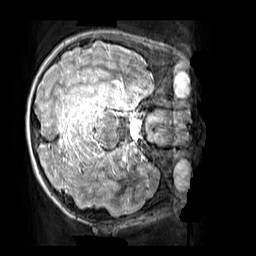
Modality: T2w
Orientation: axial
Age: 10
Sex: male
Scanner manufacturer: siemens
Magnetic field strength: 3 T
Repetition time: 3.2 s
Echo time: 0.408 s